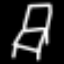
Label: chair